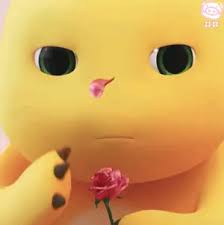
Label: nailong